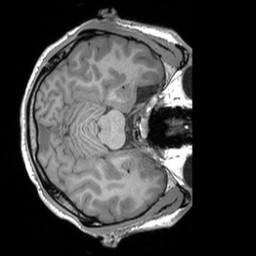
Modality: T1w
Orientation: axial
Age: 27
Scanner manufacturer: siemens
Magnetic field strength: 3 T
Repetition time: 1.9 s
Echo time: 0.00252 s